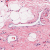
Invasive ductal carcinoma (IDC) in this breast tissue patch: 0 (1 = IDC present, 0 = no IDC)